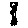
Label: tree